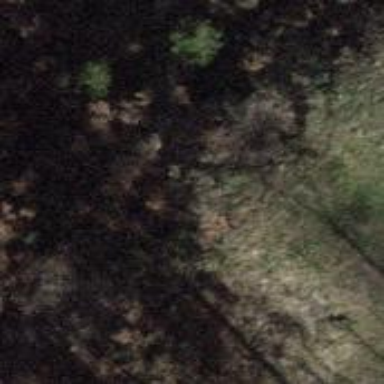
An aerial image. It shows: Brown bench.